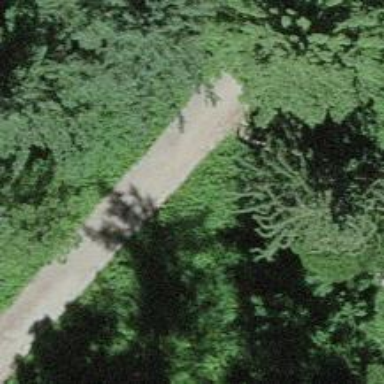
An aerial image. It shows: Unpaved path.